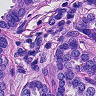
Metastatic tissue present: yes